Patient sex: F
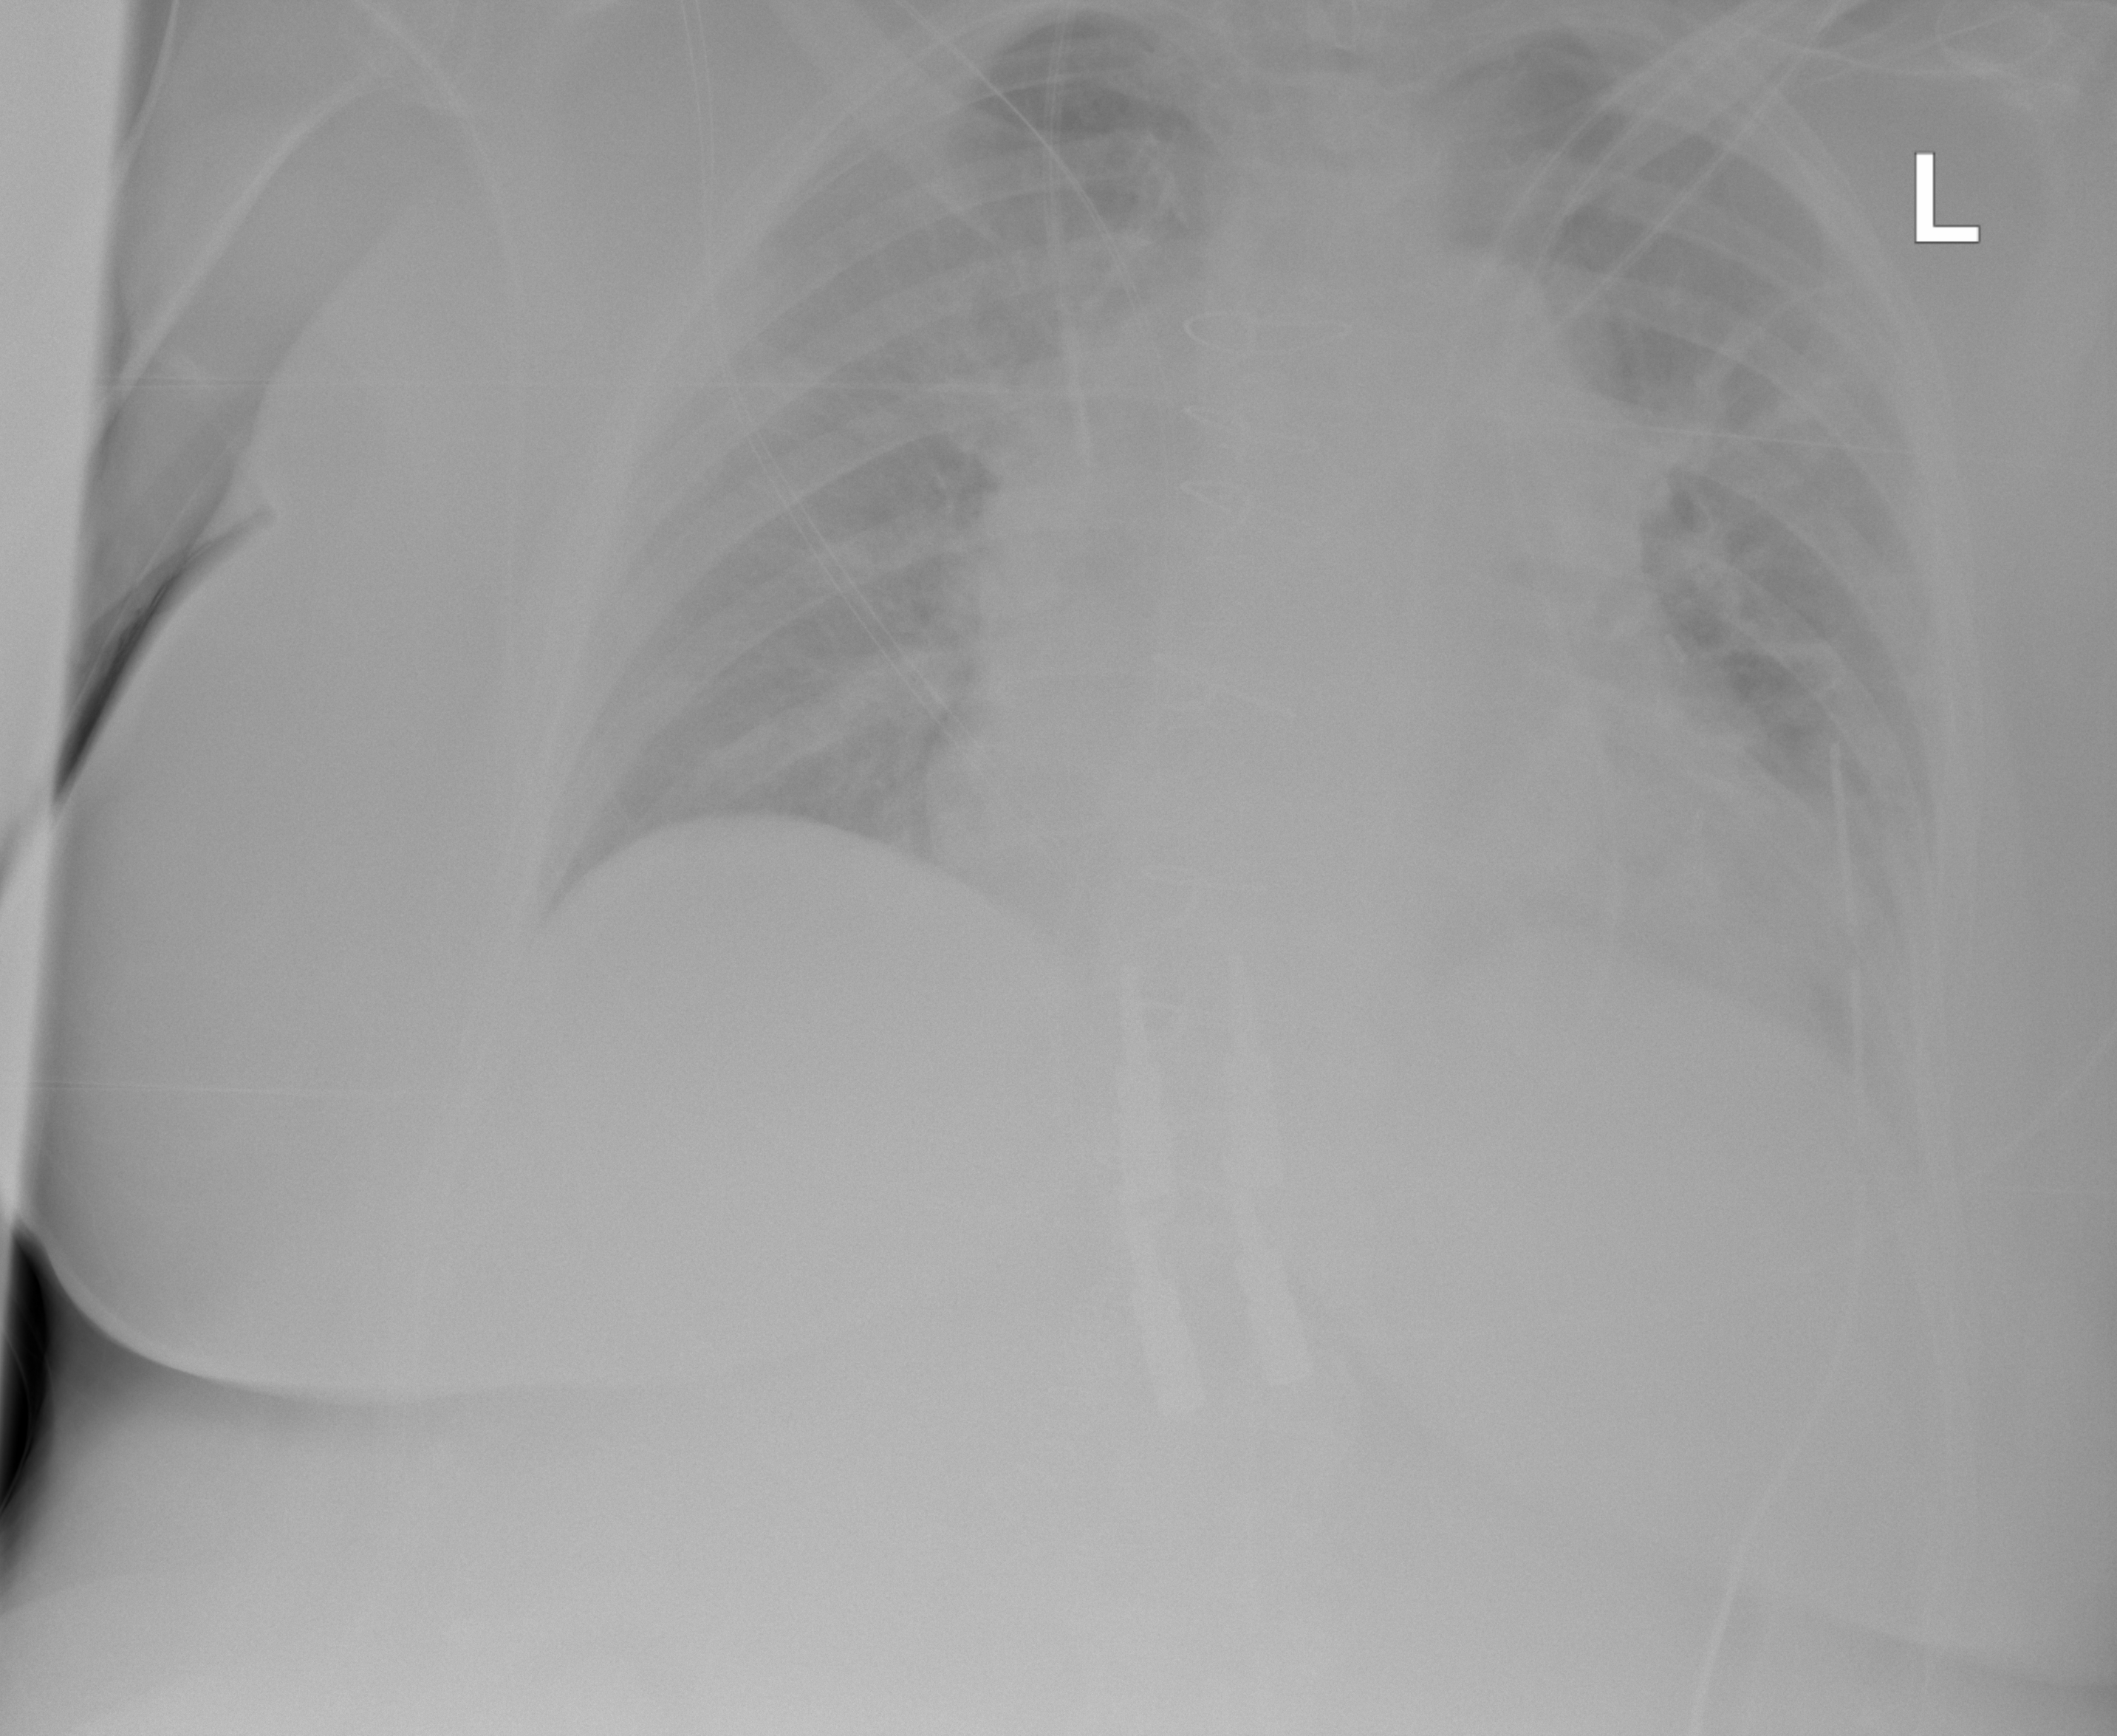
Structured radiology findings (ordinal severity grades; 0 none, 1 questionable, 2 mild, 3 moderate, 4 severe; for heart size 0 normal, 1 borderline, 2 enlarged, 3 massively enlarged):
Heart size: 2
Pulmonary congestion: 2
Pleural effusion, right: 0
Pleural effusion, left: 2
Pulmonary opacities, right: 0
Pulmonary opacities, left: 0
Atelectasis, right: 0
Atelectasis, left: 2